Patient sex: M
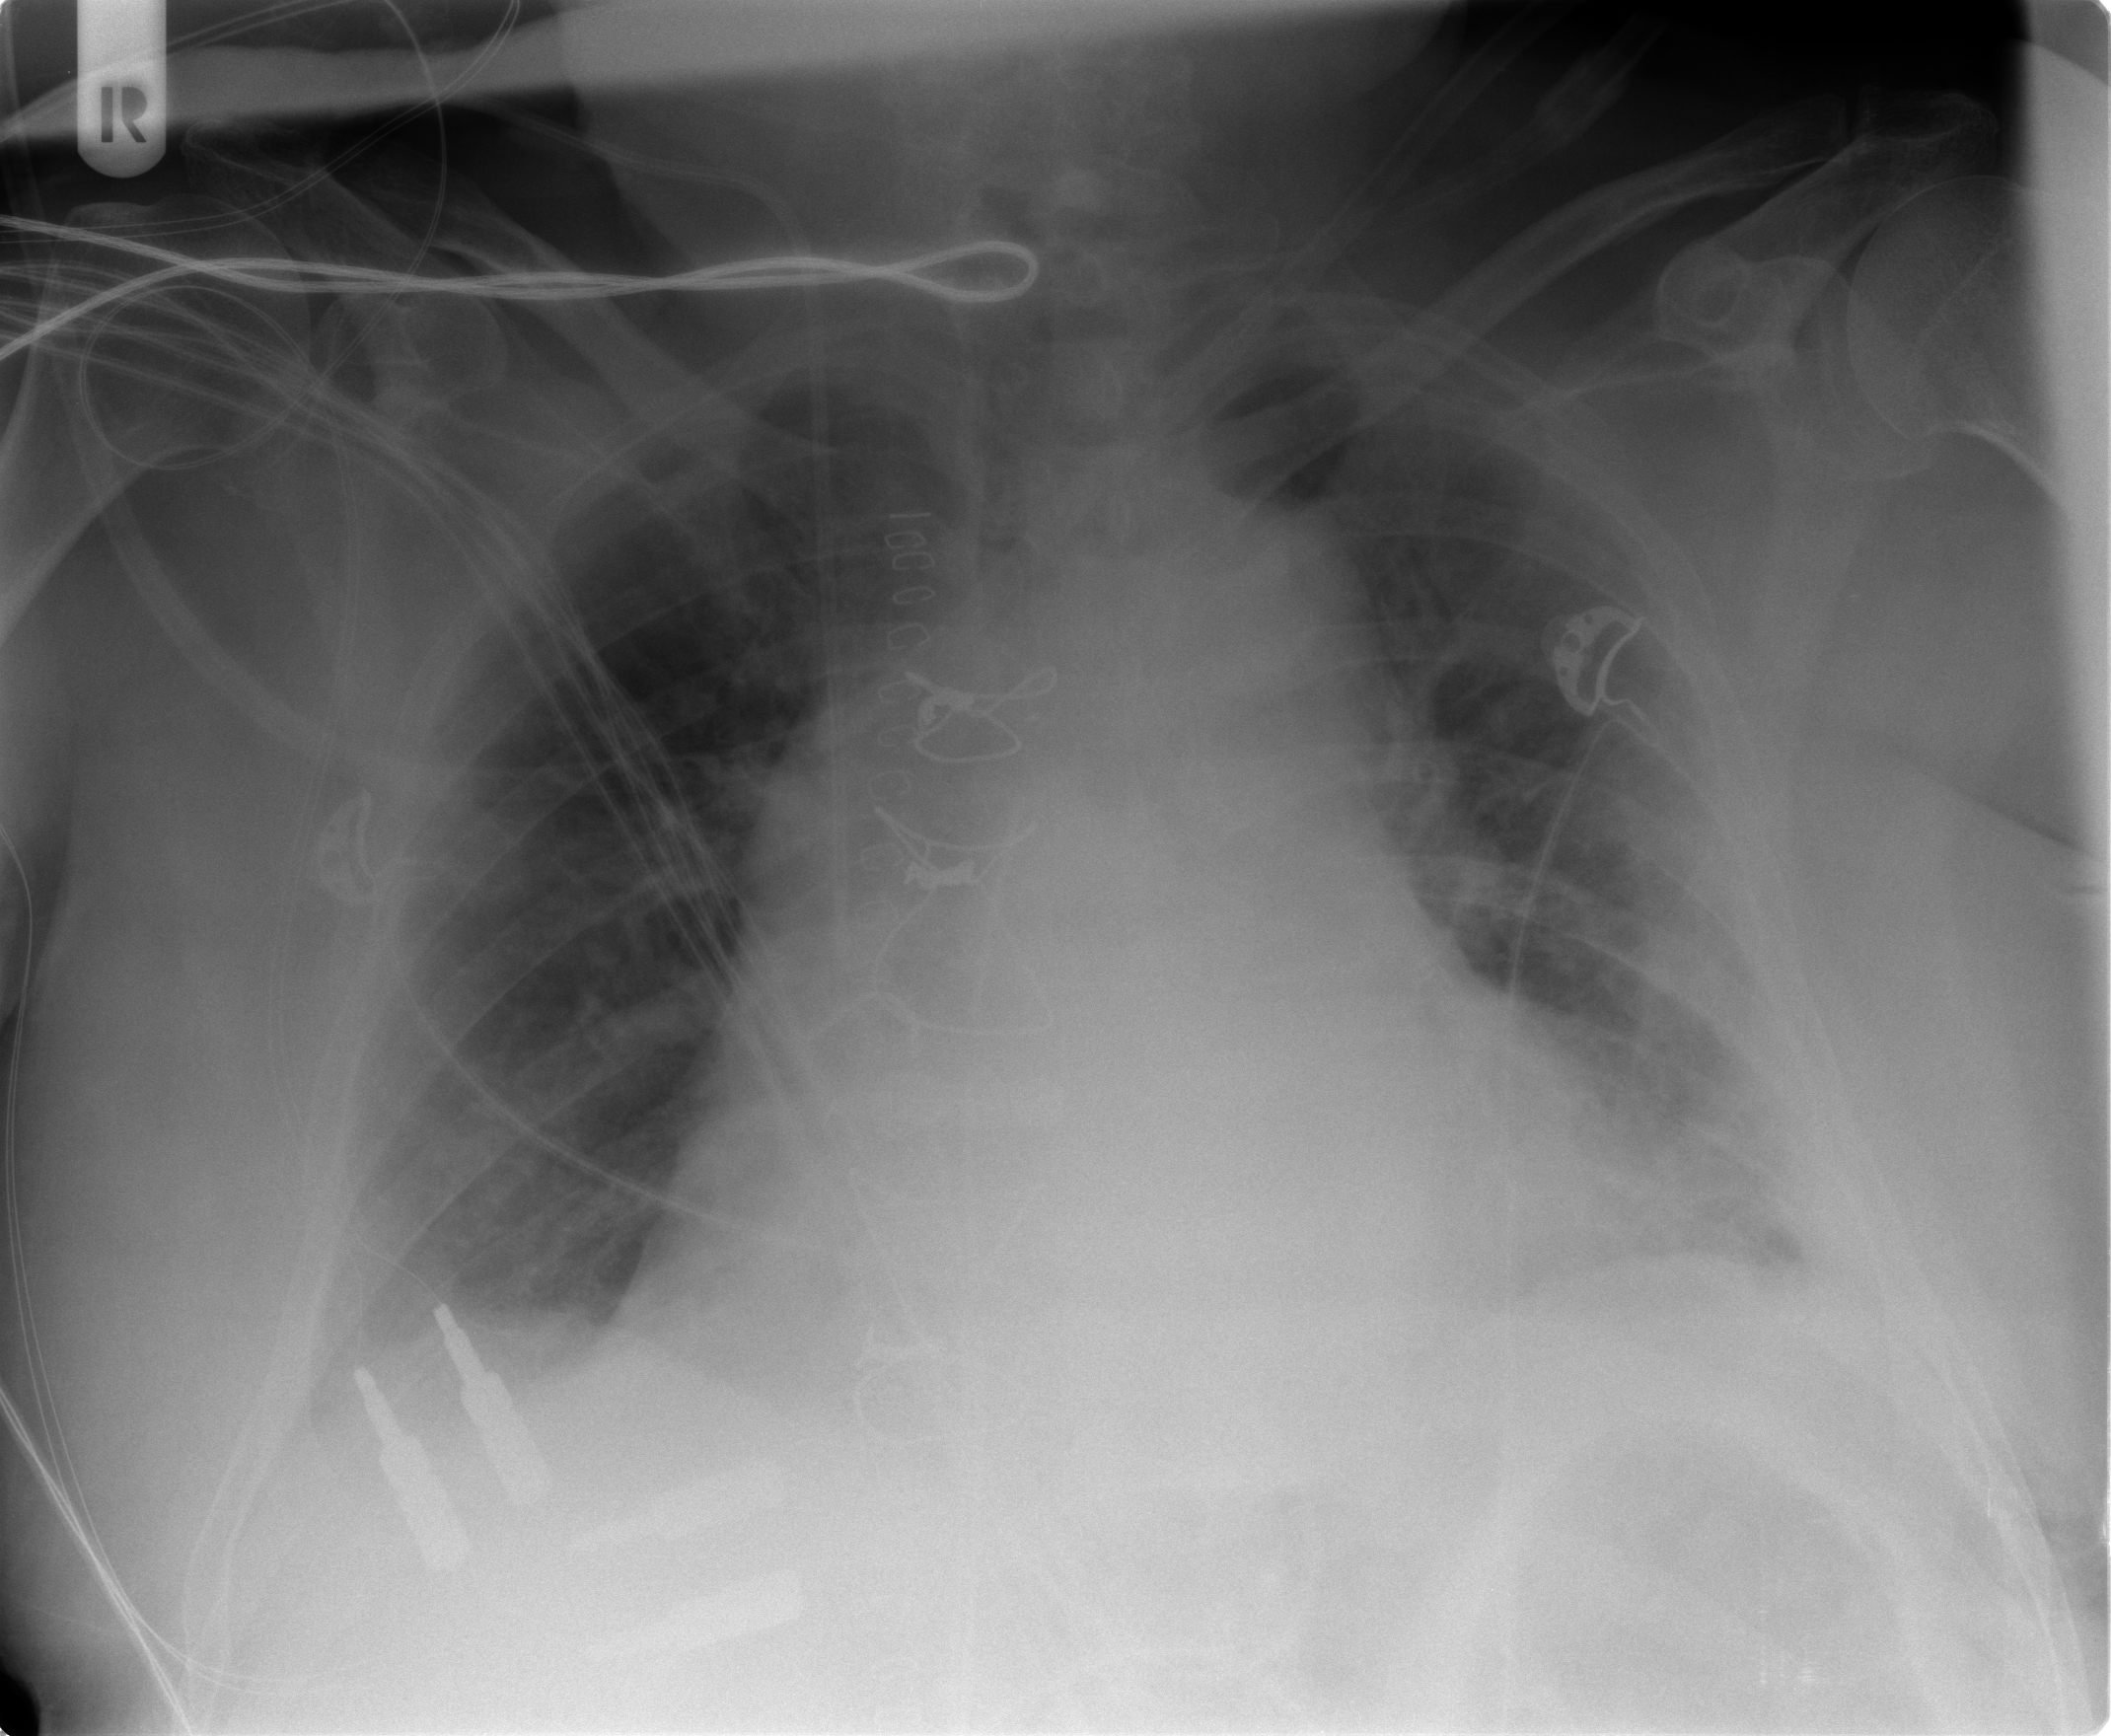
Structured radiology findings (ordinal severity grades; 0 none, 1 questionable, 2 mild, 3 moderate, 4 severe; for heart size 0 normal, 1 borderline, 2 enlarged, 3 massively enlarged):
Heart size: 2
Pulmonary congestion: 2
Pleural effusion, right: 2
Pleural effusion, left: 2
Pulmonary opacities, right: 0
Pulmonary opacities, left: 1
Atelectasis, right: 2
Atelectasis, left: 2